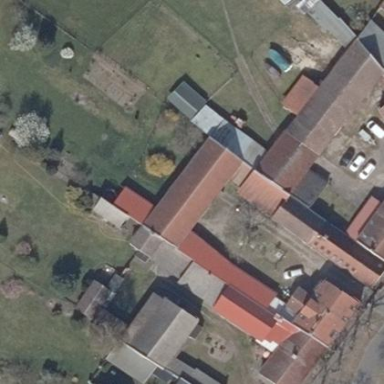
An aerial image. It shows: Building with gabled roof.